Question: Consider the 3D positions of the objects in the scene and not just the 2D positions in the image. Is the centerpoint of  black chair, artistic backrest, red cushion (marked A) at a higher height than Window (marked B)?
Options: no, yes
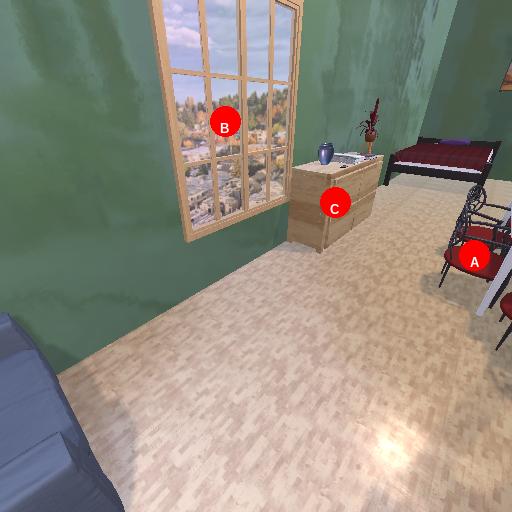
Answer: no